Question: When double clicking a jqplot graph, it is blinking and not showing the data point. When I click outside the canvas again, it reappears. This is the example. Is there any property that I am missing?

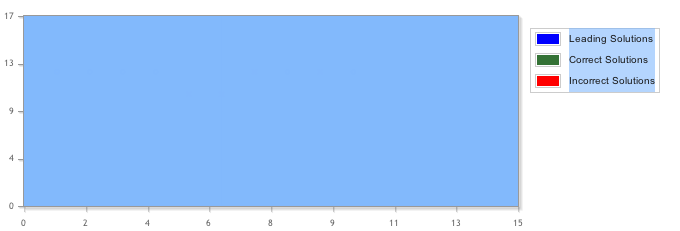
Answer: Now, I got you. It's a webkit thing (the engine behind Safari and Chrome). The double-click is "selecting" the div.
Add this '-khtml-user-select: none;' to the chart div style. As in:
'''
<div id="chart1" style="-khtml-user-select: none; height:300px; width:500px;"></div>
'''
Does that make it behave?